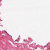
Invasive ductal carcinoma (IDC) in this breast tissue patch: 0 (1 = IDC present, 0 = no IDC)